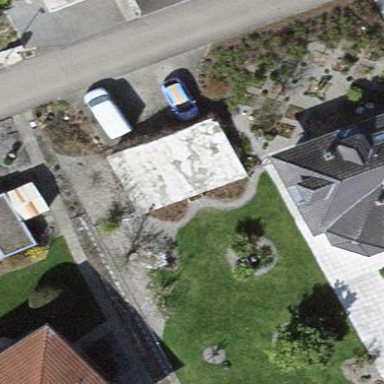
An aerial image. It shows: Garage building.